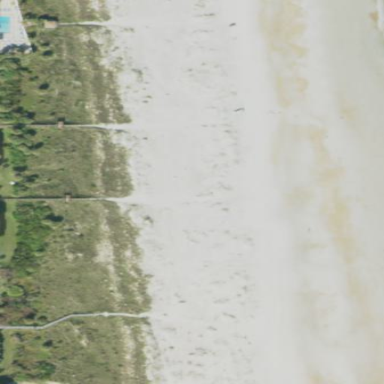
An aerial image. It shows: Sandy beach with natural surroundings.